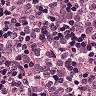
Metastatic tissue present: yes